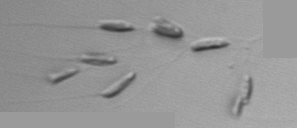
Label: Dinobryon